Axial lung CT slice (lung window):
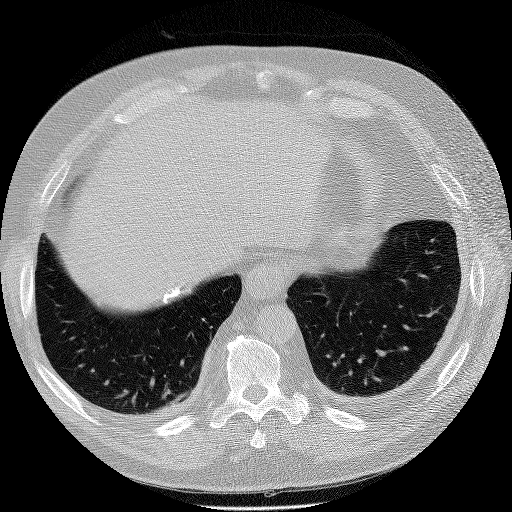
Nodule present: no